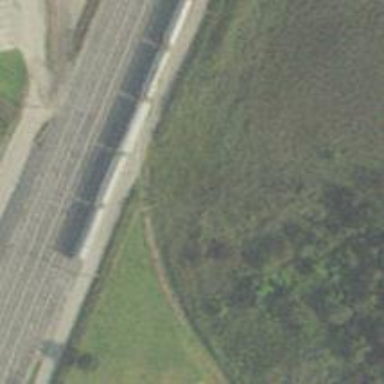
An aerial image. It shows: Disused railway spur line.